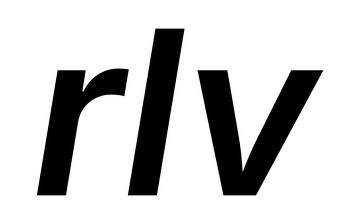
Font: Inter-Italic_SemiBold_Italic